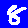
Digit: 8